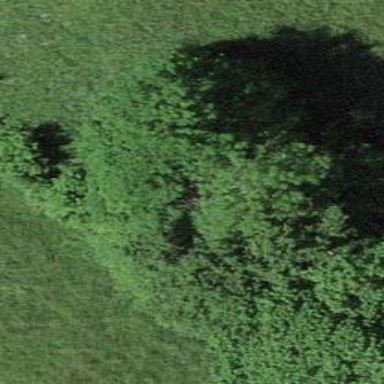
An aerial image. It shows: Forest area.